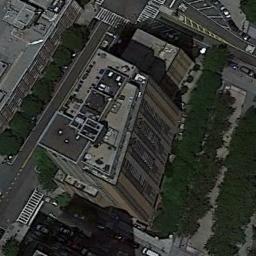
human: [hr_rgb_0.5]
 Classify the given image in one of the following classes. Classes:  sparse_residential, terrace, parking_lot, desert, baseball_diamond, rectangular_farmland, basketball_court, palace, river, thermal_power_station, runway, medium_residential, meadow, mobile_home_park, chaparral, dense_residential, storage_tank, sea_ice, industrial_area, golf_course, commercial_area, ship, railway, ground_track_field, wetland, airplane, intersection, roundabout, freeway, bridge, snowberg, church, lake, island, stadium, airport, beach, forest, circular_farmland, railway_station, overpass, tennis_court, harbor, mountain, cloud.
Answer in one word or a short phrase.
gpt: commercial_area